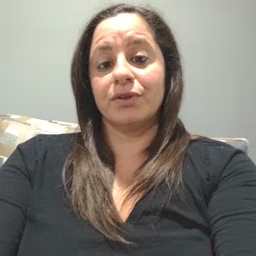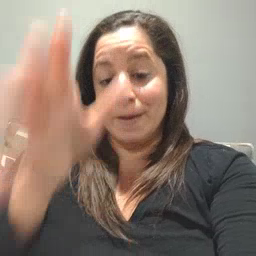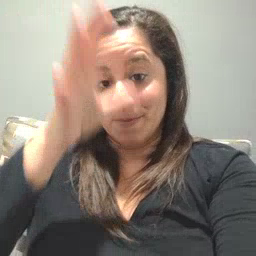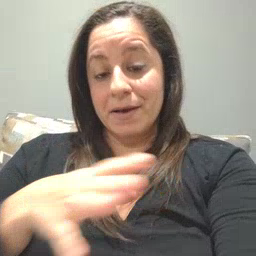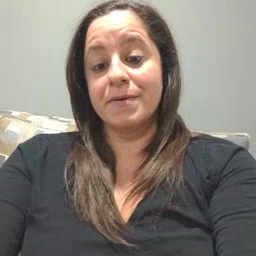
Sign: man